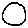
Label: circle